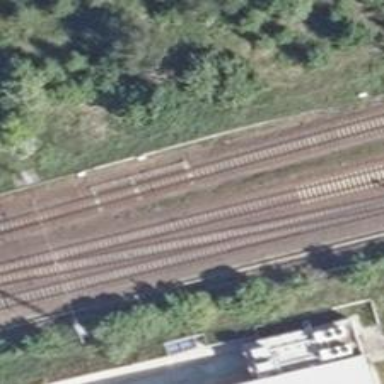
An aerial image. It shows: Railway switch with the turnout on the left side.